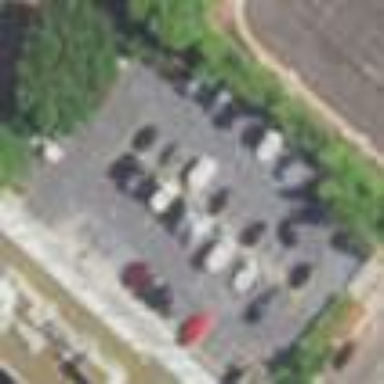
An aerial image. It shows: Parking area with concrete surface.